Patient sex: M
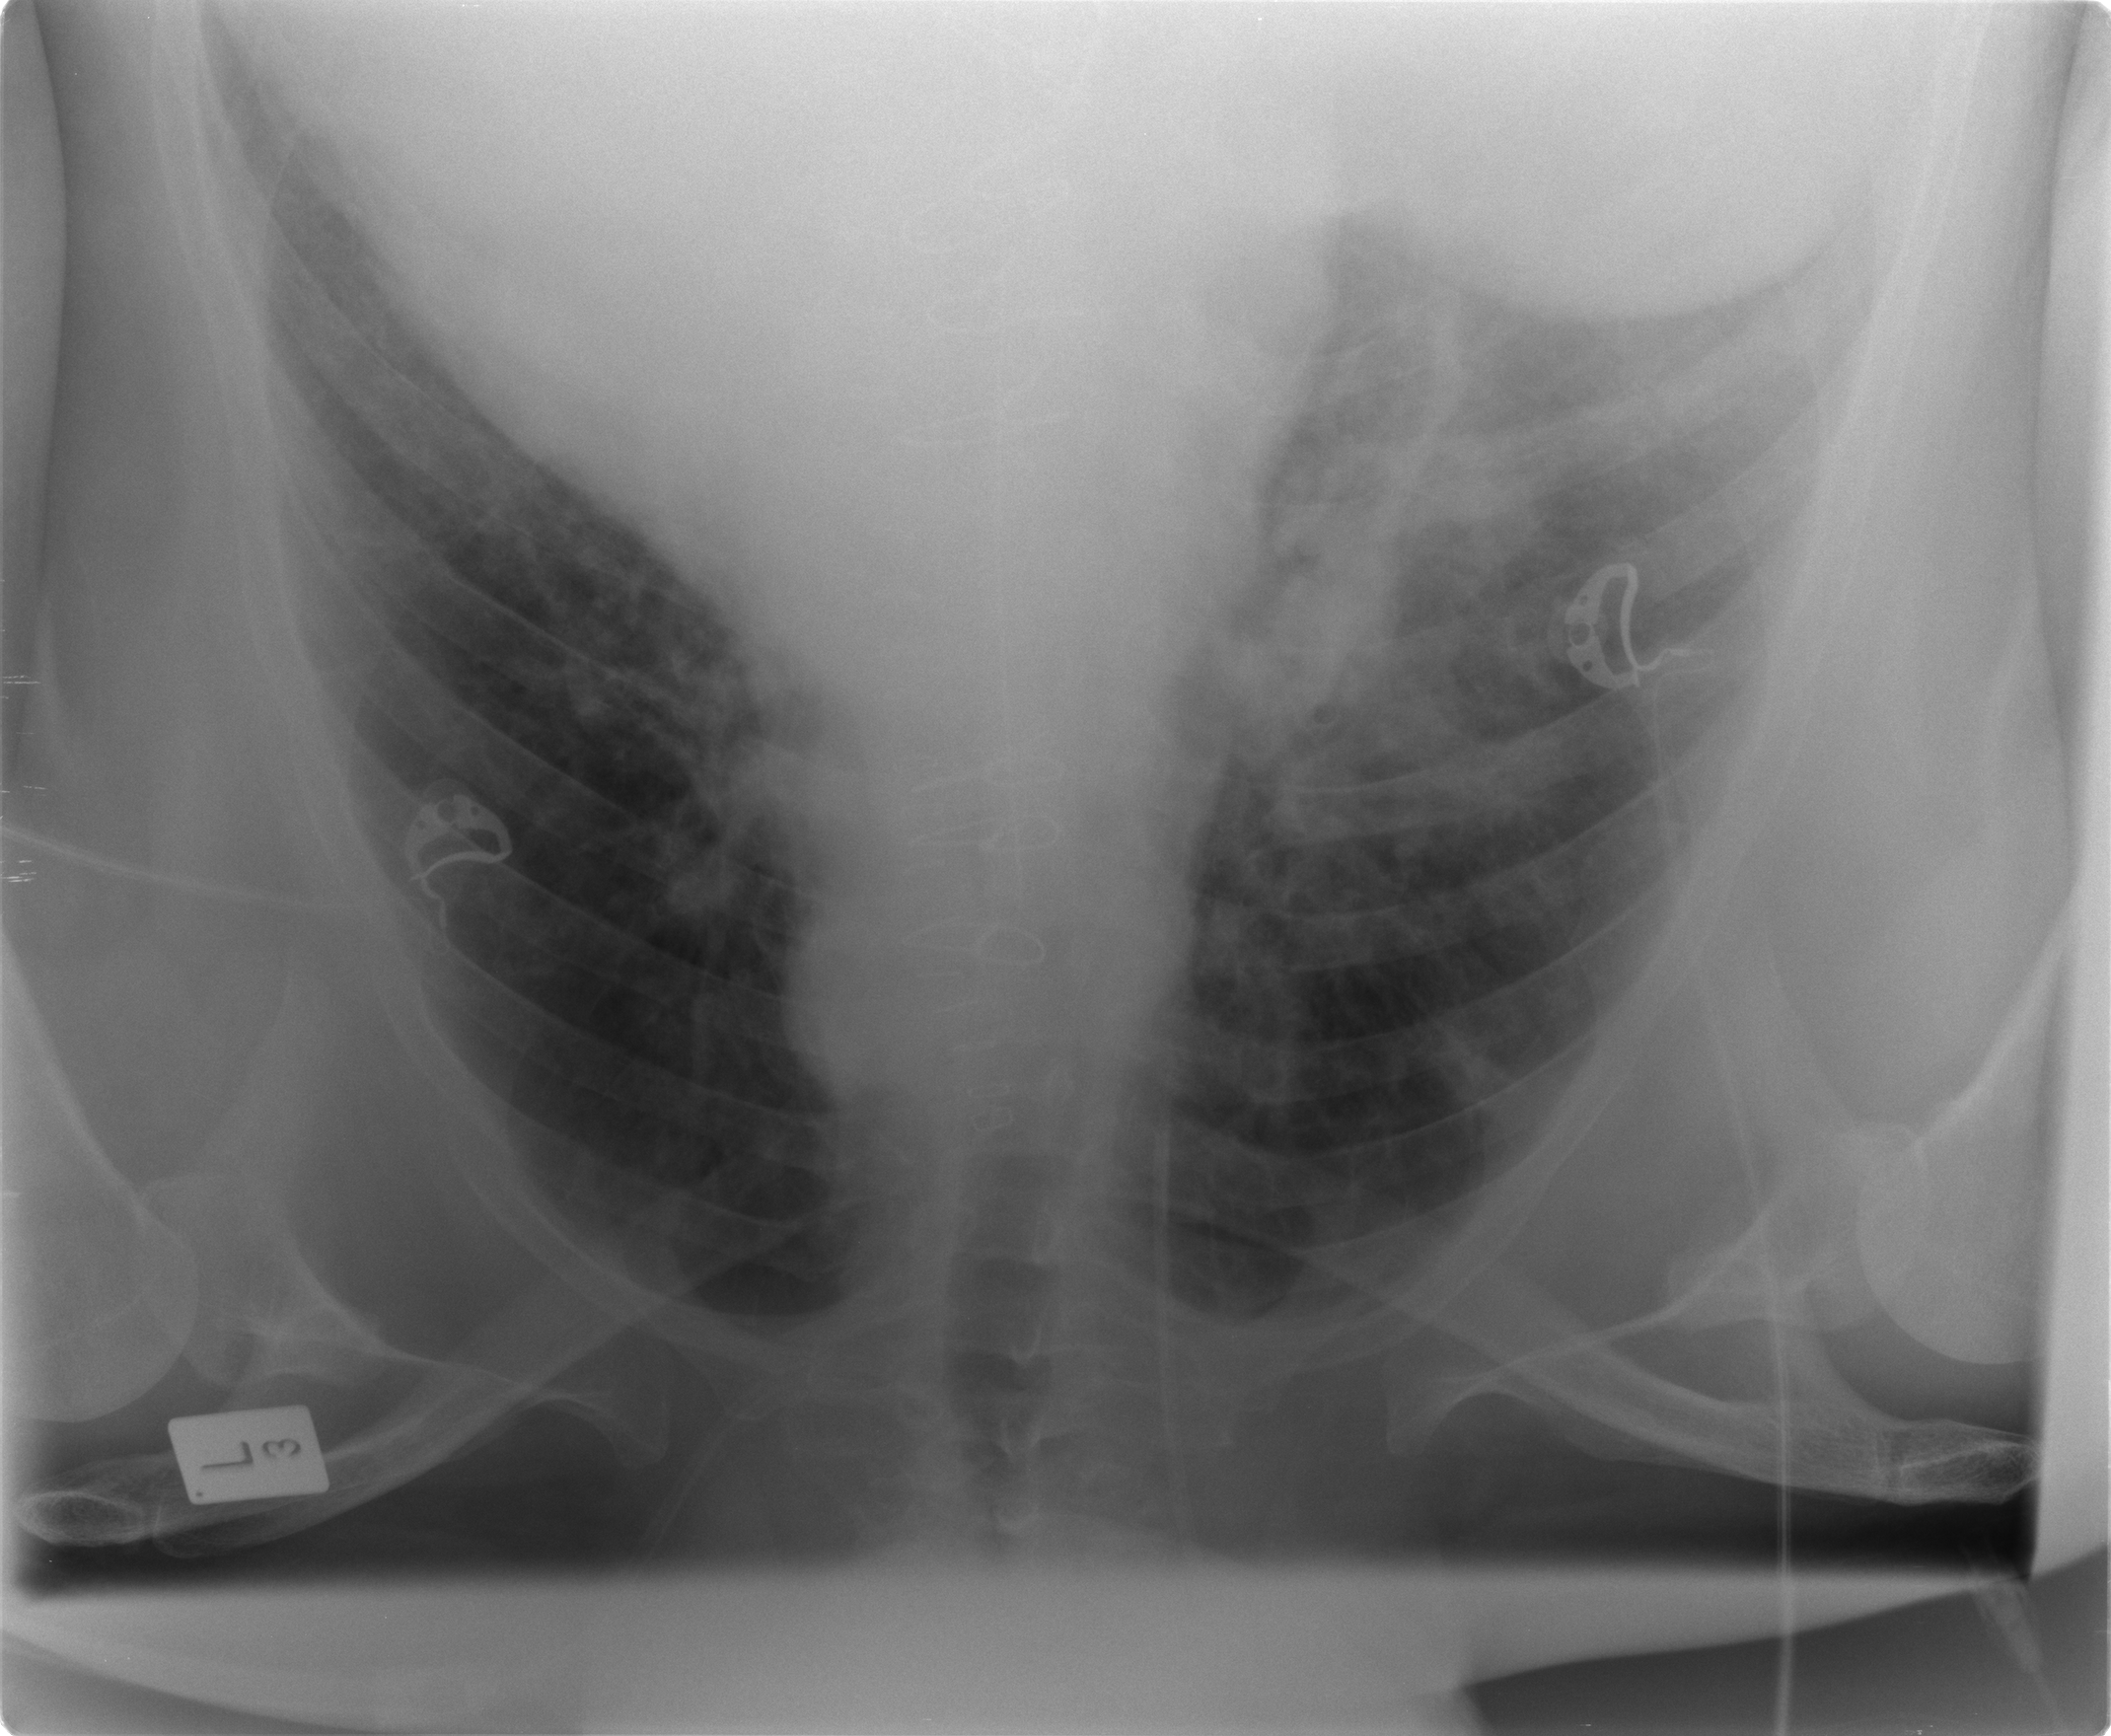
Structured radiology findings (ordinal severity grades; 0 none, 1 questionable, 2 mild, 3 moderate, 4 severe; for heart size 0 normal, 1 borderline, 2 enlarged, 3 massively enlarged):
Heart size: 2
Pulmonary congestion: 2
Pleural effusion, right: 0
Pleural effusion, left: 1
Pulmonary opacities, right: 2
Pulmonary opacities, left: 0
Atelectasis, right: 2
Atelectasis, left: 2